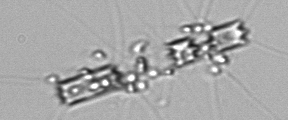
Label: Chaetoceros_didymus_TAG_external_flagellate